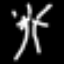
Label: palm tree